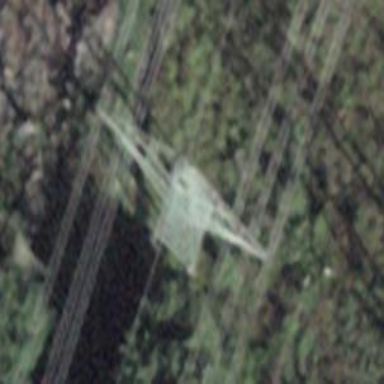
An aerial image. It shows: Power tower.